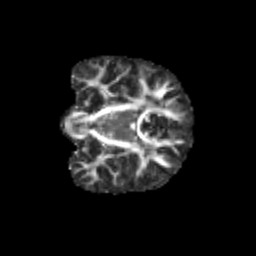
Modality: FA
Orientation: coronal
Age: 9
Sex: female
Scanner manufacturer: siemens
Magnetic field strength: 3 T
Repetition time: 3.8 s
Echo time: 0.07 s